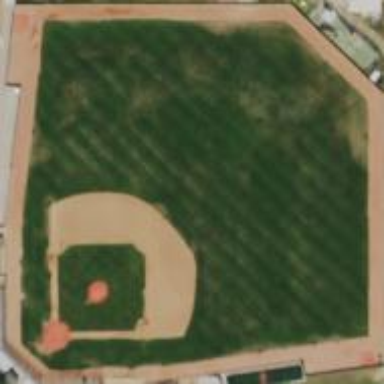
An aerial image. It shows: Baseball pitch for leisure land.